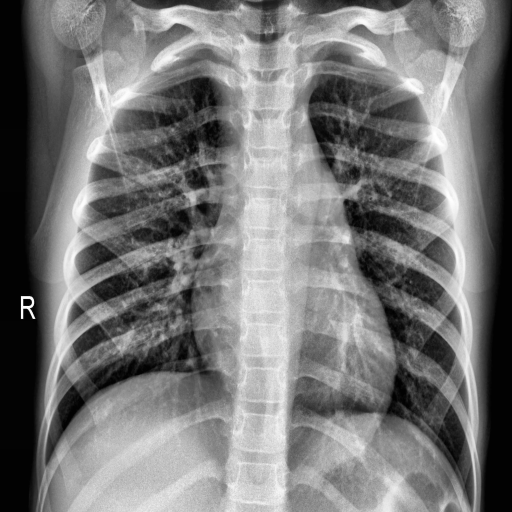
Finding: NORMAL